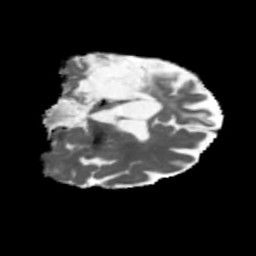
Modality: MD
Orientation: coronal
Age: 63
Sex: female
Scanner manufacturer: siemens
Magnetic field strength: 3 T
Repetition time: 5.47 s
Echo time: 0.0854 s